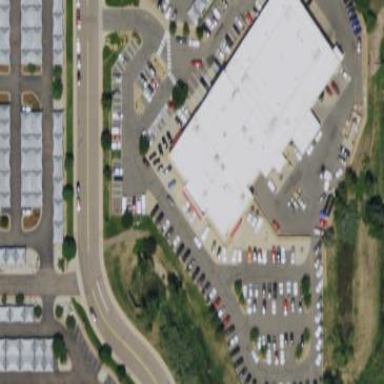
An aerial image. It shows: Commercial building.